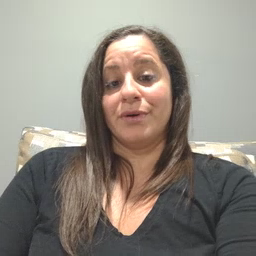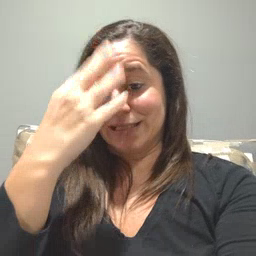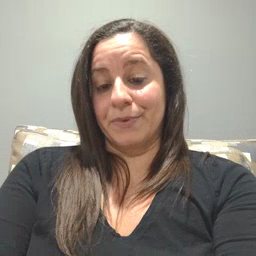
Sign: sleep